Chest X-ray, PA view. Patient: 32 years old, sex F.
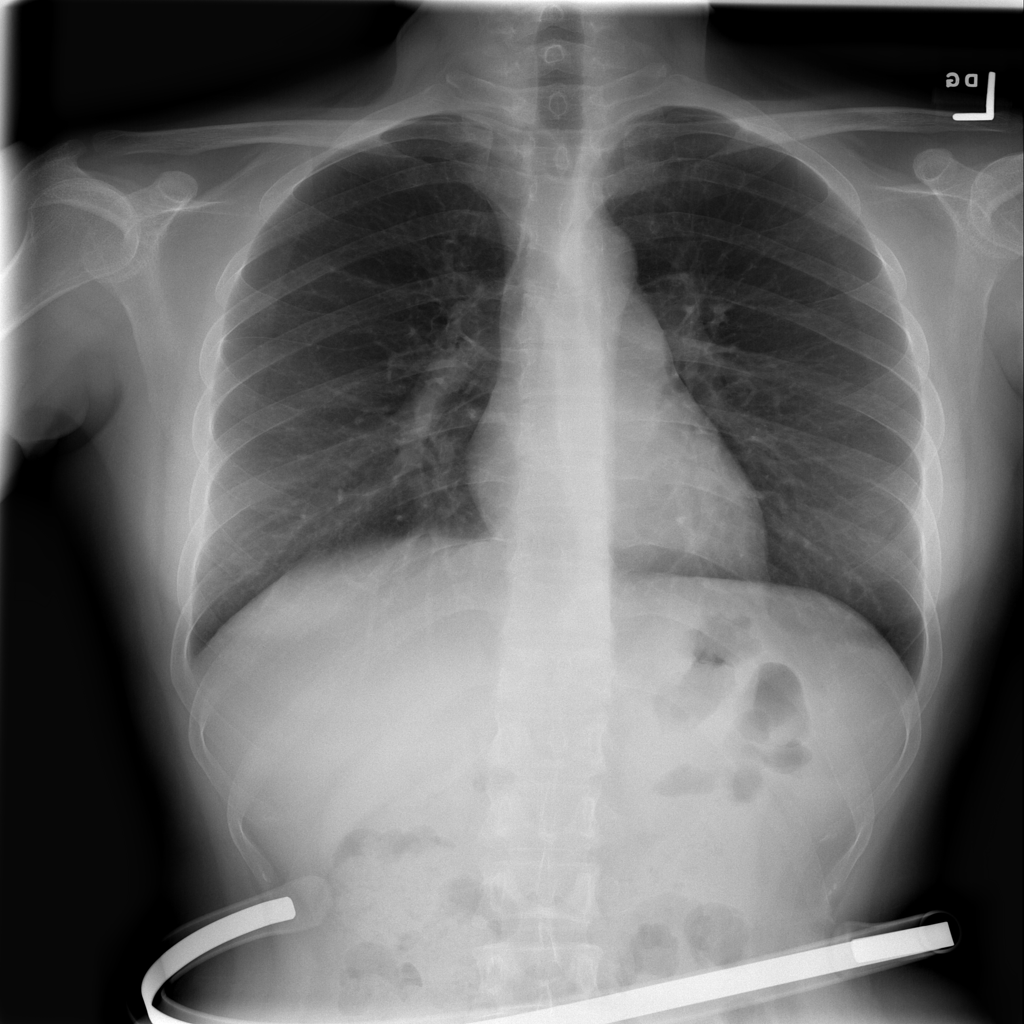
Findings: No Finding